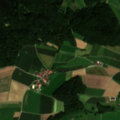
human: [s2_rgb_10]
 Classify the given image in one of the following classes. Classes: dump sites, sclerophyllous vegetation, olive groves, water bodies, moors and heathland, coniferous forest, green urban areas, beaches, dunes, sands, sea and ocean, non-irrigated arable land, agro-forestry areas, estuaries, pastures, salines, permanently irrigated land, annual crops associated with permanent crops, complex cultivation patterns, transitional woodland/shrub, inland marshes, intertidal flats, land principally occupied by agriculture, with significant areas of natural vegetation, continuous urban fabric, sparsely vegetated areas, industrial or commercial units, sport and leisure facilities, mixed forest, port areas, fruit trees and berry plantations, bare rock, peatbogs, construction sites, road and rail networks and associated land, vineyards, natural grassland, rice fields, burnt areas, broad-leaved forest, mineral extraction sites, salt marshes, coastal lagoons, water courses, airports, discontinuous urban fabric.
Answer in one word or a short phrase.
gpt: non-irrigated arable land, broad-leaved forest, mixed forest